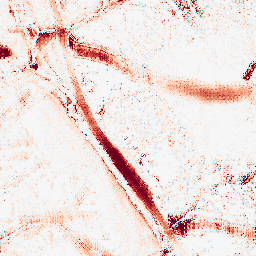
Category: morphological
Decomposition family: morphological_ellipse
Decomposition parameters: operation: opening
width: 30
height: 20
Upsampling method: regularized
Upsampling parameters: scale: 2
lambda_reg: 0.1
Upsampling scale: 2